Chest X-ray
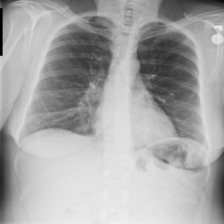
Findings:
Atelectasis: negative
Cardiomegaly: negative
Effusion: negative
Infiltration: negative
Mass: negative
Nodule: negative
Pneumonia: negative
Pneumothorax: negative
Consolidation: negative
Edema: negative
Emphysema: negative
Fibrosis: negative
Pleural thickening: negative
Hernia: negative